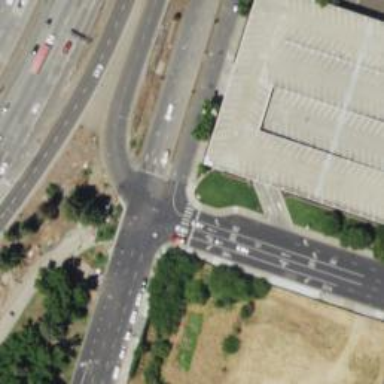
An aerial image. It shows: Footway crossing with uncontrolled zebra markings.